Question: I write out a script on my page that looks like this:
'''
<script type="text/javascript">
var test = 'Some user input';
</script>
'''
comes from my C# code and was previously saved by a user. Now, the problem is, that from time I will get the following error in the browser:
> Uncaught SyntaxError: Unexpected token ILLEGAL
I need some generic way of catching these illegal characters and remove them. For example, the following user input actually contains an illegal character:
'''
<p><span>.</span></p>
'''
I've actually had to remove the illegal character here in the Stackoverflow question because it also breaks the editor here - instead I've added the unspoiled example here in jsfiddle:
<URL>
It's hard to see, but it's there. Looking at it in Google Chrome makes it a little easier to see:

Can someone help me with the right approach in C# to filter away these illegal characters?
Note that I cannot use an approach that uses a list of valid characters and removes everything else, because I do need to support a lot of special characters that legal in a javascript string.
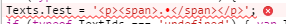
Answer: Try the following c# code, it worked for me:
P.S.: Couldn't post it as code, the editor bugs, so I missused the code snippet thing.
'''
Regex.Replace(@"<p><span>test.
> </span></p>", @"[^-]", string.Empty);
'''